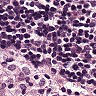
Metastatic tissue present: no